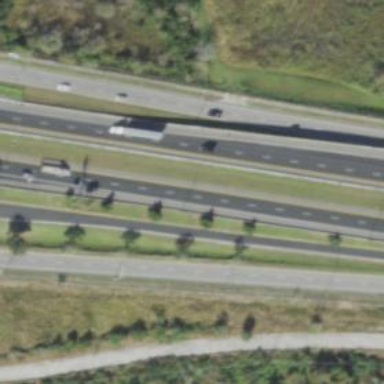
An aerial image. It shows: Asphalt motorway link.